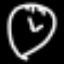
Label: clock